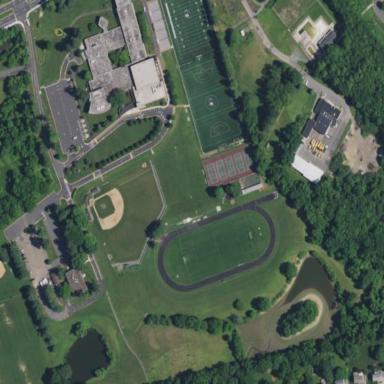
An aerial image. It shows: School.